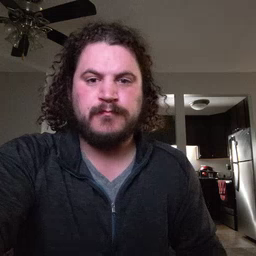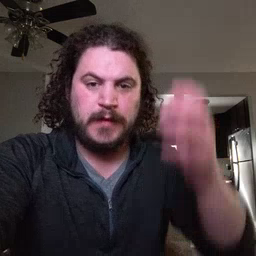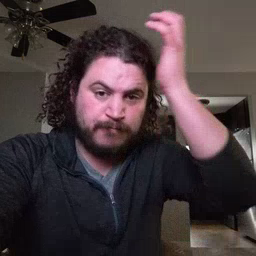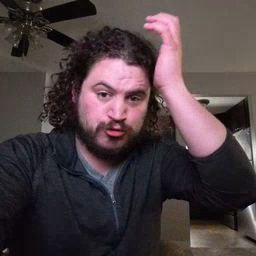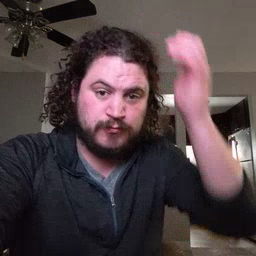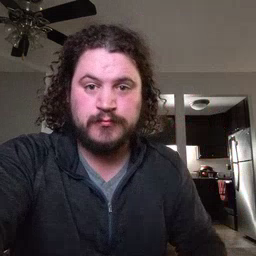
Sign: garbage